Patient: sex M, age 57
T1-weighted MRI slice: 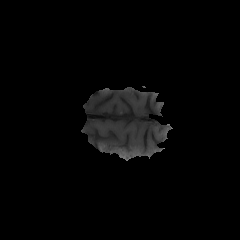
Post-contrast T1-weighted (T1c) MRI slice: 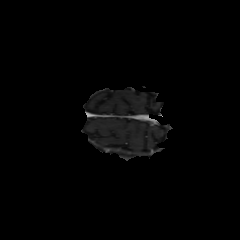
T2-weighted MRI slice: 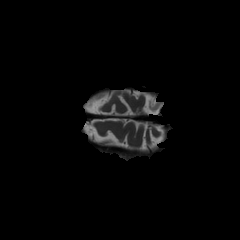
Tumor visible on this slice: no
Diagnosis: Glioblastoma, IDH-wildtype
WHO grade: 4